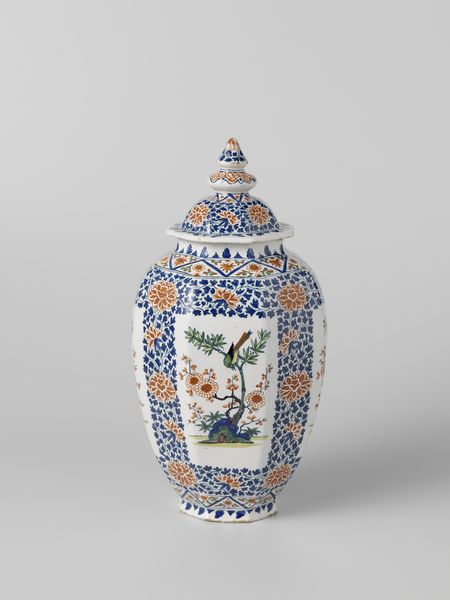
Titel: Pot met deksel, achtkantig, beschilderd met perken met bloeiende boom
Künstler: De Grieksche A
Standort: Amsterdam
Institution: Rijksmuseum
Schlagwörter: blue, red, white, black, green, flowers, pattern, plant, vase, feather, flower, tree, orange, oval, bird, tail, leaves, ceramic, ginger, asian, beak, branch, wing, porcelain, vines, painted, base, porcellan, jar, twig, petals, lid, carrot, rim, bonsai, cermaic